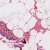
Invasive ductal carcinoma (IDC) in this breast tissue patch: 0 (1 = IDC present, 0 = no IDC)